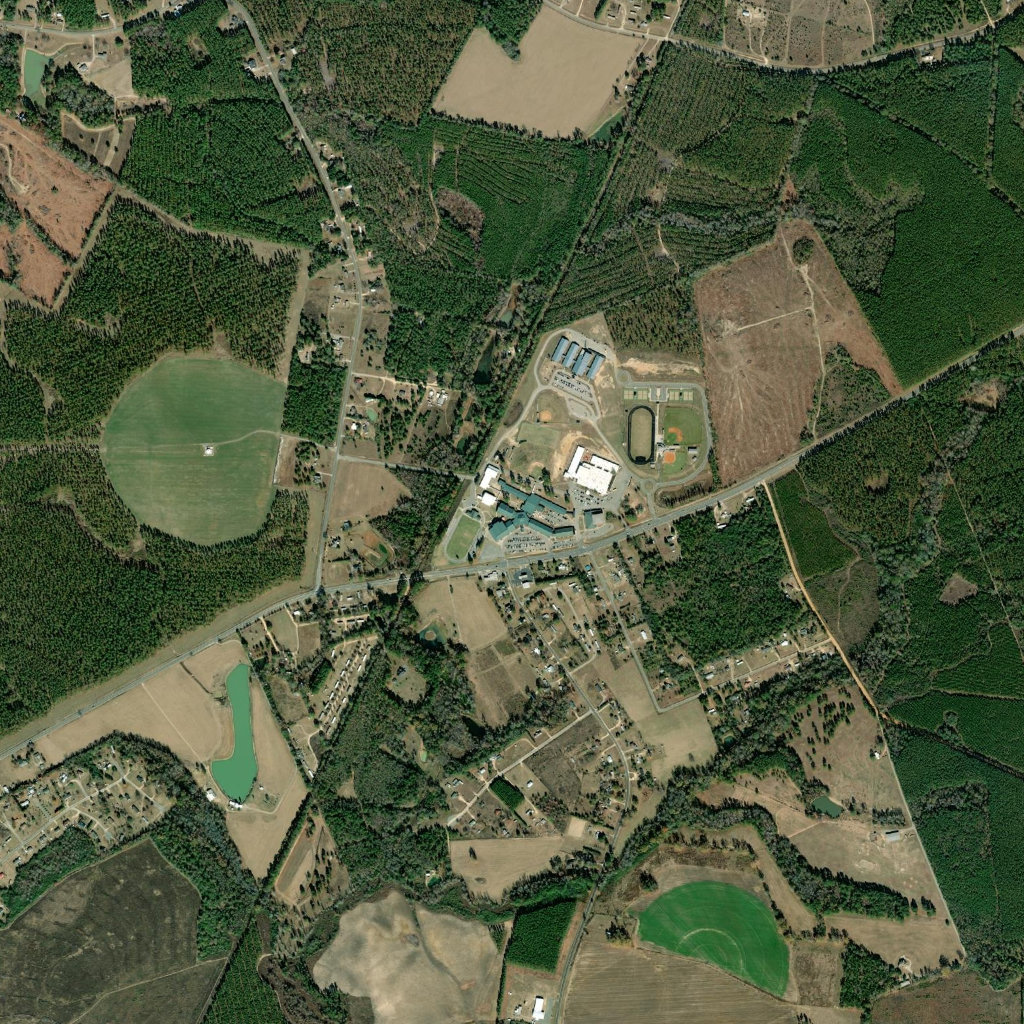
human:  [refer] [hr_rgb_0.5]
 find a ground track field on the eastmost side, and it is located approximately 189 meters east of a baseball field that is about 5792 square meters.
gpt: <box>[[61, 39, 63, 45, 0]]</box>